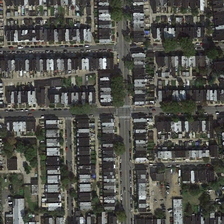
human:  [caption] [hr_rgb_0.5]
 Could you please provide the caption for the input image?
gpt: many buildings and green trees are in a dense residential area .

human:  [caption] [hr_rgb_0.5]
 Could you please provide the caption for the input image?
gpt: many buildings and green trees are in a dense residential area .

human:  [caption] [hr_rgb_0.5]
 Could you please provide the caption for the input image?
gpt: many buildings and green trees are in a dense residential area .

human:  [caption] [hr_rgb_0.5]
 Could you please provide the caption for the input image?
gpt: many buildings and green trees are in a dense residential area .

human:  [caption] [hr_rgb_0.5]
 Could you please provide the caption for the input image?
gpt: many buildings and green trees are in a dense residential area .